Question: I am having an issue with getting my date TextView to be below my unit TextView when the activity name is too long in the rows for my ListView.
Here is my row layout code for my listview:
'''
<RelativeLayout xmlns:android="http://schemas.android.com/apk/res/android"
android:layout_width="match_parent" android:layout_height="match_parent">
<TextView
android:layout_width="wrap_content"
android:layout_height="wrap_content"
android:text="New Name"
android:id="@+id/activityName"
android:textSize="25dp"
android:layout_centerVertical="true"
android:layout_alignParentLeft="true"
android:layout_toLeftOf="@+id/pound"/>
<TextView
android:layout_width="wrap_content"
android:layout_height="wrap_content"
android:text="unit"
android:id="@+id/unit"
android:layout_centerVertical="true"
android:layout_alignParentRight="true"
android:layout_marginRight="5dp"
android:textSize="20dp" />
<TextView
android:layout_width="wrap_content"
android:layout_height="wrap_content"
android:text="/"
android:id="@+id/slash"
android:layout_toLeftOf="@+id/unit"
android:layout_centerVertical="true"
android:layout_marginRight="2dp"
android:textSize="20dp" />
<TextView
android:layout_width="wrap_content"
android:layout_height="wrap_content"
android:text="Number"
android:id="@+id/number"
android:layout_centerVertical="true"
android:layout_toLeftOf="@+id/slash"
android:layout_marginRight="5dp"
android:textSize="20dp" />
<TextView
android:layout_width="wrap_content"
android:layout_height="wrap_content"
android:text="#"
android:id="@id/pound"
android:layout_centerVertical="true"
android:layout_toLeftOf="@+id/number"
android:layout_marginRight="2dp"
android:textSize="20dp" />
<TextView
android:layout_width="wrap_content"
android:layout_height="wrap_content"
android:text="Date"
android:id="@+id/date"
android:layout_below="@+id/unit"
android:layout_alignRight="@+id/unit"
android:textSize="10sp" />
</RelativeLayout>
'''
My ListView rows look like this:

## Question:
How do I get my date TextView to always be below my unit TextView? Also for the pound, number, slash, and unit TextViews to be all on the same line and all above the date Textview. As well as the activityName TextView to be the left of the pound TextView so it does not overlap with the pound, number, slash, and unit TextViews. Like what the walk and exercise rows look like.
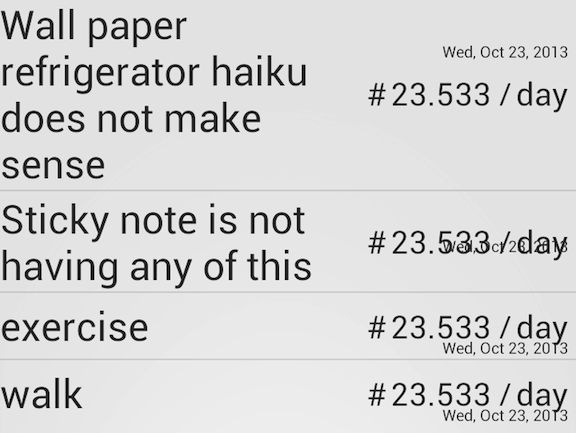
Answer: Take a LinearLayout for right sided items(unit,date,slash etc.)
put it in relative layout and set as align_parentright = "true"
'''
<RelativeLayout xmlns:android="http://schemas.android.com/apk/res/android"
android:layout_width="wrap_content"
android:layout_height="wrap_content"
android:paddingLeft="10dip"
android:paddingRight="10dip" >
<TextView
android:id="@+id/activityName"
android:layout_width="wrap_content"
android:layout_height="wrap_content"
android:layout_alignParentLeft="true"
android:layout_centerVertical="true"
android:layout_toLeftOf="@+id/verticalLayout"
android:text="New Name"
android:textSize="25sp" />
<LinearLayout
android:id="@id/verticalLayout"
android:layout_width="wrap_content"
android:layout_height="wrap_content"
android:layout_alignParentRight="true"
android:layout_centerVertical="true"
android:orientation="vertical" >
<LinearLayout
android:layout_width="wrap_content"
android:layout_height="wrap_content"
android:orientation="horizontal" >
<TextView
android:id="@+id/pound"
android:layout_width="wrap_content"
android:layout_height="wrap_content"
android:layout_marginRight="2dp"
android:text="#"
android:textSize="20sp" />
<TextView
android:id="@+id/unit"
android:layout_width="wrap_content"
android:layout_height="wrap_content"
android:layout_marginRight="5dp"
android:text="unit"
android:textSize="20sp" />
<TextView
android:id="@+id/slash"
android:layout_width="wrap_content"
android:layout_height="wrap_content"
android:layout_marginRight="2dp"
android:text="/"
android:textSize="20sp" />
<TextView
android:id="@+id/number"
android:layout_width="wrap_content"
android:layout_height="wrap_content"
android:text="Number"
android:textSize="20sp" />
</LinearLayout>
<TextView
android:id="@+id/date"
android:layout_width="wrap_content"
android:layout_height="wrap_content"
android:layout_gravity="right"
android:text="Date"
android:textSize="10sp" />
</LinearLayout>
</RelativeLayout>
'''